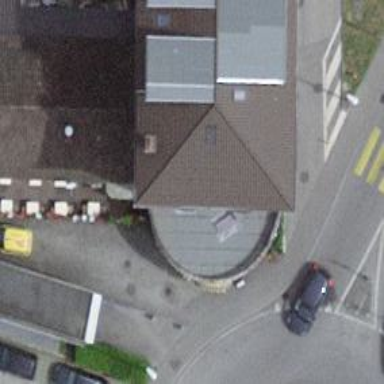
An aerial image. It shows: Bar.